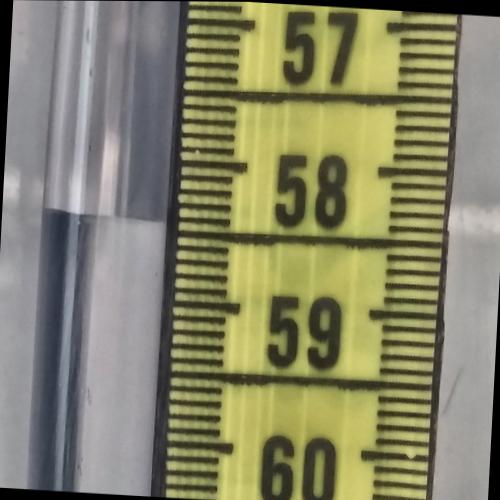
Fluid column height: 58.4 cm